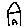
Label: house